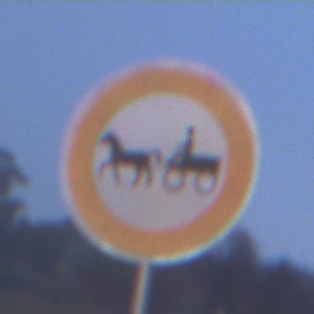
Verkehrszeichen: VerbotGespannfuhrwerke
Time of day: SunriseSunset
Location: Outdoor (Nature)
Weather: Clear
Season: NotSpecified
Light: Natural